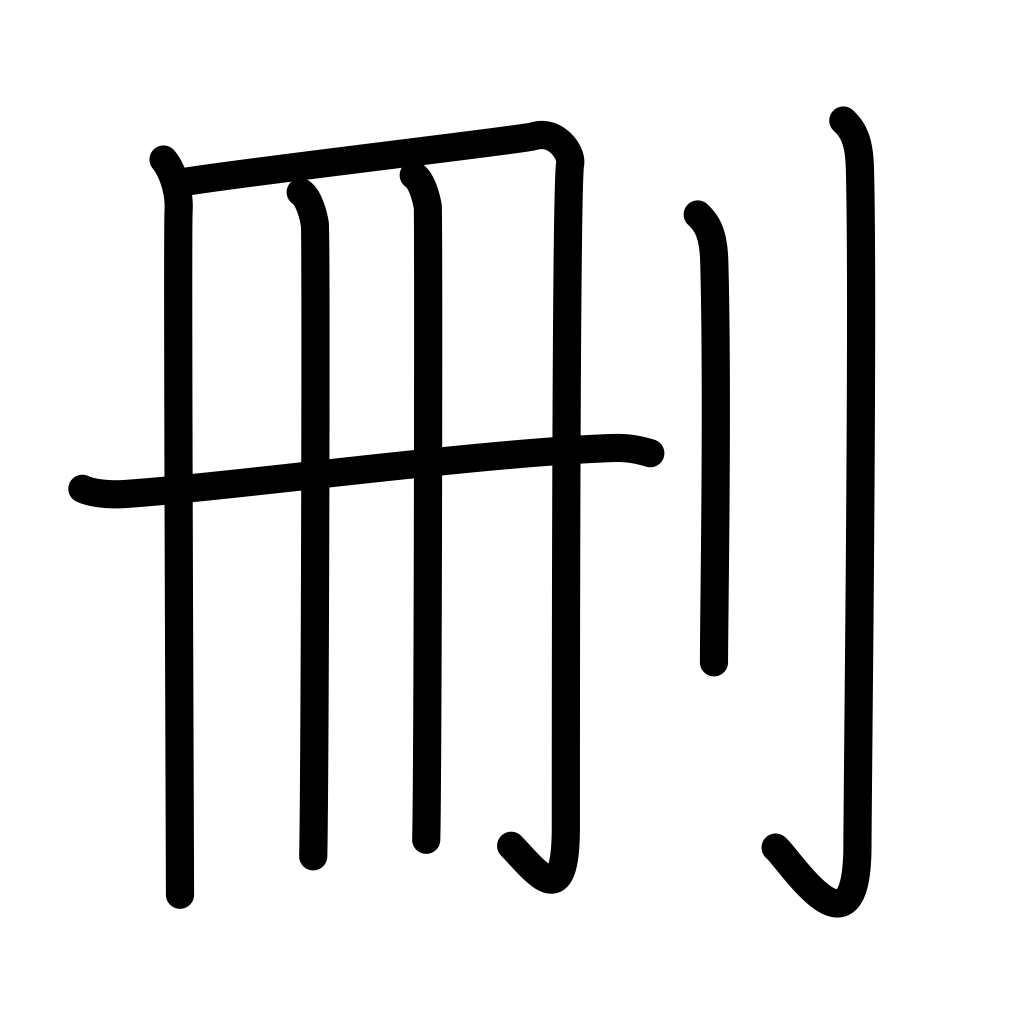
Meaning: cut down